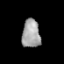
Tissue: prostate
Cell type: Fibroblasts
Senescence score: 0.7974
Nuclear area (px): 509
Mean DAPI intensity: 161.088